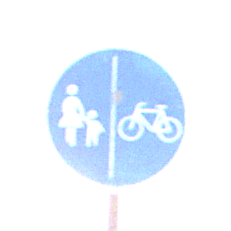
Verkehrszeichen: GetrennterRadUndGehwegRadwegRechts
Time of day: SunriseSunset
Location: Outdoor (Beach)
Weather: Overcast
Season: NotSpecified
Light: Natural